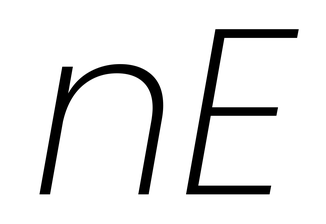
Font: Poppins-ExtraLightItalic